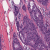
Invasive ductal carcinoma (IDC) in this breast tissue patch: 1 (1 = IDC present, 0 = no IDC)